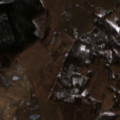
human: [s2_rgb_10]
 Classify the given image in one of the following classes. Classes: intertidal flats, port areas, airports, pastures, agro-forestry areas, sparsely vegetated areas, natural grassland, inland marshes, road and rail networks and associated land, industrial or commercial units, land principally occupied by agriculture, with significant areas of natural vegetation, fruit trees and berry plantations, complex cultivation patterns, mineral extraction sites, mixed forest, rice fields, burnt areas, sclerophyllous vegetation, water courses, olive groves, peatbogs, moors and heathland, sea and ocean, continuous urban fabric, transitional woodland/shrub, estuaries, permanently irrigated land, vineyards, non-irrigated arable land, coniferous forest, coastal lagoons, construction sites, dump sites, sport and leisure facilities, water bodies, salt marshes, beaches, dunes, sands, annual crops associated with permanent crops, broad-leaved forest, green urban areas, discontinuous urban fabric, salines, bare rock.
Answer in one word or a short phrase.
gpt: non-irrigated arable land, pastures, land principally occupied by agriculture, with significant areas of natural vegetation, broad-leaved forest, coniferous forest